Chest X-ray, PA view. Patient: 52 years old, sex F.
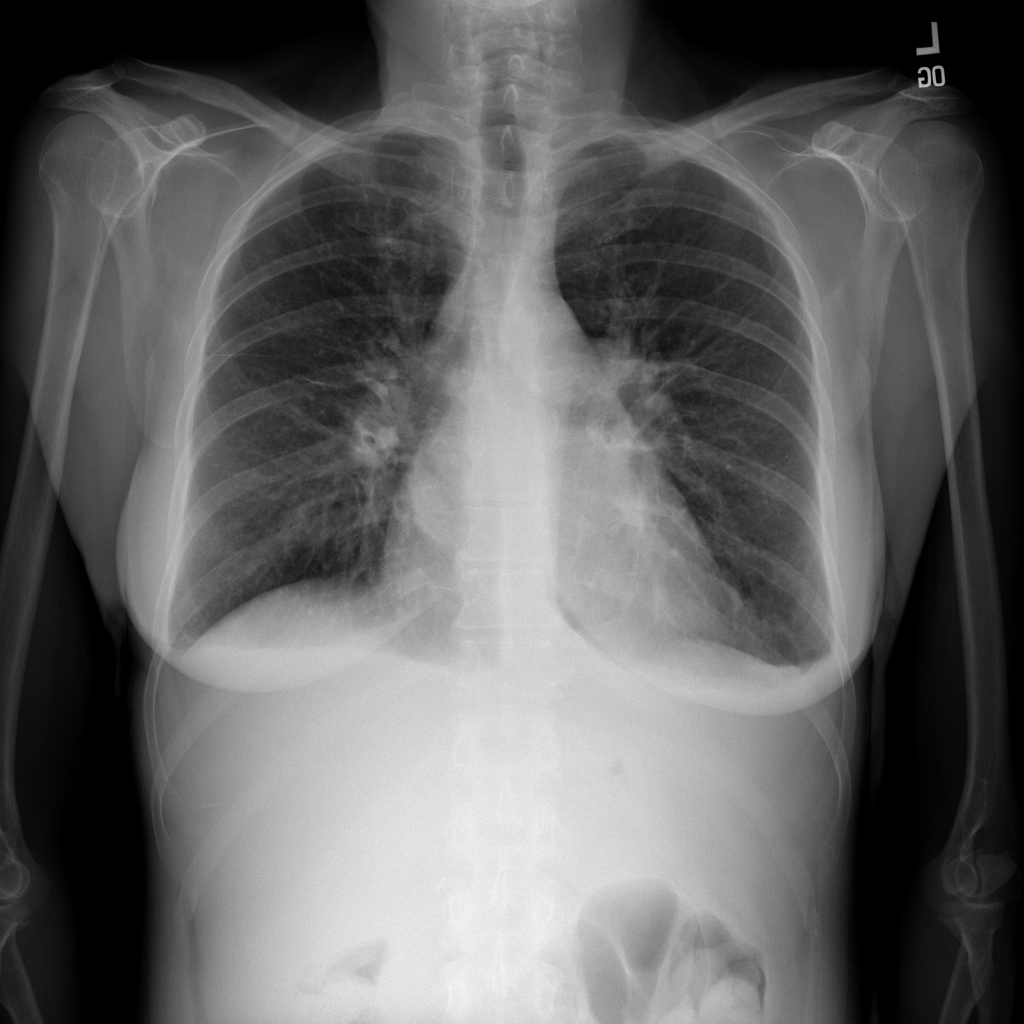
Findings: No Finding